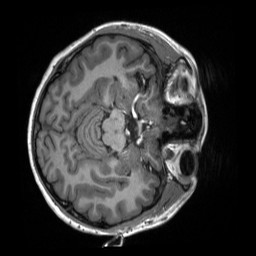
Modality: T1w
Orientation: axial
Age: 21
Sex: female
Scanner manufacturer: siemens
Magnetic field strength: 3 T
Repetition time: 2.53 s
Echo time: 0.00219 s